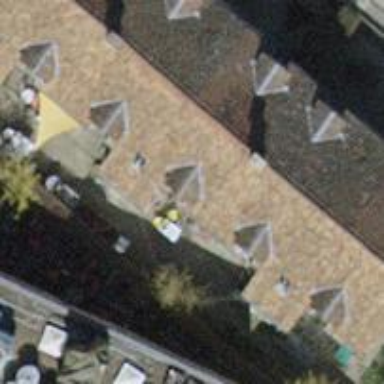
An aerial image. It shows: Terrace building.